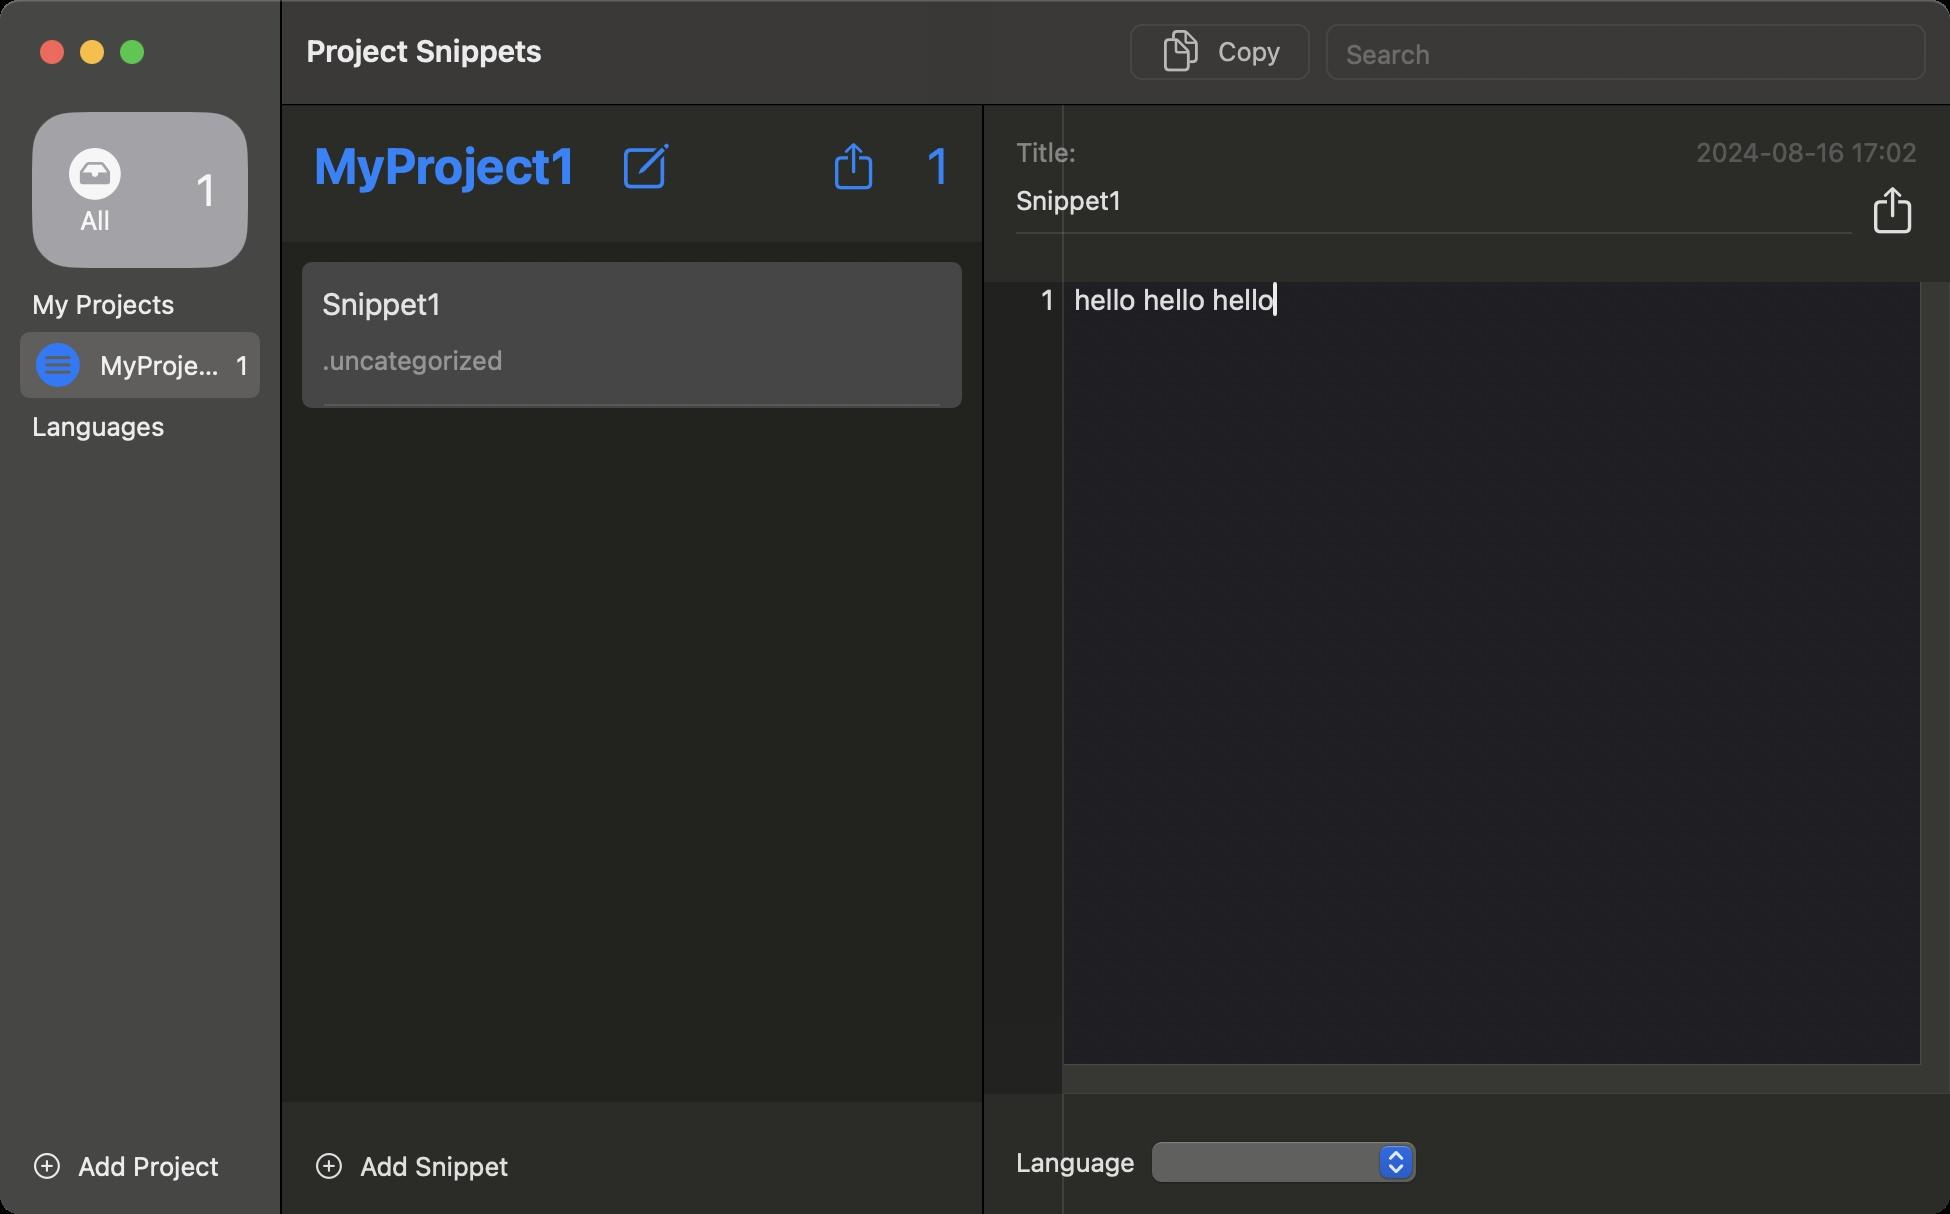
Accessibility tree:
{"name": "Project_Snippets", "role": "AXWindow", "description": null, "role_description": "standard window", "value": null, "position": "339.00;153.00", "size": "975;607", "children": [{"name": null, "role": "AXGroup", "description": null, "role_description": "group", "value": null, "position": "0.00;0.00", "size": "975;607", "children": [{"name": null, "role": "AXSplitGroup", "description": null, "role_description": "split group", "value": null, "position": "0.00;0.00", "size": "975;607", "children": [{"name": null, "role": "AXGroup", "description": null, "role_description": "group", "value": null, "position": "0.00;0.00", "size": "140;607", "children": [{"name": null, "role": "AXScrollArea", "description": null, "role_description": "scroll area", "value": null, "position": "0.00;52.00", "size": "140;499", "children": [{"name": null, "role": "AXOutline", "description": "Sidebar", "role_description": "outline", "value": null, "position": "0.00;52.00", "size": "140;499", "children": [{"name": null, "role": "AXRow", "description": null, "role_description": "outline row", "value": null, "position": "0.00;52.00", "size": "140;86", "children": [{"name": null, "role": "AXCell", "description": null, "role_description": "cell", "value": null, "position": "10.00;52.00", "size": "120;86", "children": [{"name": null, "role": "AXButton", "description": "All, 1", "role_description": "button", "value": null, "position": "16.00;56.00", "size": "108;78", "children": []}]}]}, {"name": null, "role": "AXRow", "description": null, "role_description": "outline row", "value": null, "position": "0.00;138.00", "size": "140;28", "children": [{"name": null, "role": "AXCell", "description": null, "role_description": "cell", "value": null, "position": "10.00;138.00", "size": "120;28", "children": [{"name": null, "role": "AXStaticText", "description": null, "role_description": "text", "value": "My Projects", "position": "16.00;144.00", "size": "72;16", "children": []}]}]}, {"name": null, "role": "AXRow", "description": null, "role_description": "outline row", "value": null, "position": "0.00;166.00", "size": "140;33", "children": [{"name": null, "role": "AXCell", "description": null, "role_description": "cell", "value": null, "position": "10.00;166.00", "size": "120;33", "children": [{"name": null, "role": "AXButton", "description": "MyProject1, 1", "role_description": "button", "value": null, "position": "16.00;170.00", "size": "108;25", "children": []}]}]}, {"name": null, "role": "AXRow", "description": null, "role_description": "outline row", "value": null, "position": "0.00;199.00", "size": "140;28", "children": [{"name": null, "role": "AXCell", "description": null, "role_description": "cell", "value": null, "position": "10.00;199.00", "size": "120;28", "children": [{"name": null, "role": "AXStaticText", "description": null, "role_description": "text", "value": "Languages", "position": "16.00;205.00", "size": "66;16", "children": []}]}]}, {"name": null, "role": "AXColumn", "description": null, "role_description": "column", "value": null, "position": "10.00;52.00", "size": "120;499", "children": []}]}]}, {"name": null, "role": "AXButton", "description": "Add Project", "role_description": "button", "value": null, "position": "17.00;575.00", "size": "93;16", "children": []}]}, {"name": null, "role": "AXSplitter", "description": null, "role_description": "splitter", "value": 140.0, "position": "140.00;52.00", "size": "1;555", "children": []}, {"name": null, "role": "AXGroup", "description": null, "role_description": "group", "value": null, "position": "141.00;0.00", "size": "350;607", "children": [{"name": null, "role": "AXStaticText", "description": null, "role_description": "text", "value": "MyProject1", "position": "157.00;68.00", "size": "131;29", "children": []}, {"name": null, "role": "AXImage", "description": "Compose", "role_description": "image", "value": null, "position": "312.00;70.00", "size": "25;25", "children": []}, {"name": null, "role": "AXButton", "description": "Share", "role_description": "button", "value": null, "position": "417.50;70.00", "size": "19;25", "children": []}, {"name": null, "role": "AXStaticText", "description": null, "role_description": "text", "value": "1", "position": "463.50;68.00", "size": "12;29", "children": []}, {"name": null, "role": "AXScrollArea", "description": null, "role_description": "scroll area", "value": null, "position": "141.00;121.00", "size": "350;430", "children": [{"name": null, "role": "AXTable", "description": null, "role_description": "list", "value": null, "position": "141.00;121.00", "size": "350;430", "children": [{"name": null, "role": "AXRow", "description": null, "role_description": "table row", "value": null, "position": "141.00;131.00", "size": "350;73", "children": [{"name": null, "role": "AXCell", "description": null, "role_description": "cell", "value": null, "position": "157.00;131.00", "size": "318;73", "children": [{"name": null, "role": "AXButton", "description": "Snippet1, .uncategorized", "role_description": "button", "value": null, "position": "161.00;142.00", "size": "310;61", "children": []}]}]}, {"name": null, "role": "AXColumn", "description": null, "role_description": "column", "value": null, "position": "151.00;121.00", "size": "330;430", "children": []}]}]}, {"name": null, "role": "AXButton", "description": "Add Snippet", "role_description": "button", "value": null, "position": "158.00;575.00", "size": "96;16", "children": []}]}, {"name": null, "role": "AXSplitter", "description": null, "role_description": "splitter", "value": 350.0, "position": "491.00;52.00", "size": "1;555", "children": []}, {"name": null, "role": "AXGroup", "description": null, "role_description": "group", "value": null, "position": "492.00;0.00", "size": "483;607", "children": [{"name": null, "role": "AXStaticText", "description": null, "role_description": "text", "value": "Title:", "position": "508.00;68.00", "size": "30;16", "children": []}, {"name": null, "role": "AXStaticText", "description": null, "role_description": "text", "value": "2024-08-16 17:02", "position": "848.00;68.00", "size": "111;16", "children": []}, {"name": null, "role": "AXTextField", "description": null, "role_description": "text field", "value": "Snippet1", "position": "508.00;92.00", "size": "418;16", "children": []}, {"name": null, "role": "AXButton", "description": "Share", "role_description": "button", "value": null, "position": "937.00;92.00", "size": "19;25", "children": []}, {"name": null, "role": "AXScrollArea", "description": null, "role_description": "scroll area", "value": null, "position": "492.00;141.00", "size": "483;406", "children": [{"name": null, "role": "AXTextArea", "description": null, "role_description": "text entry area", "value": "hello hello hello", "position": "532.00;141.00", "size": "428;391", "children": []}, {"name": null, "role": "AXScrollBar", "description": null, "role_description": "scroll bar", "value": 0.0, "position": "532.00;532.00", "size": "428;15", "children": []}, {"name": null, "role": "AXScrollBar", "description": null, "role_description": "scroll bar", "value": 0.0, "position": "960.00;141.00", "size": "15;391", "children": []}, {"name": null, "role": "AXRuler", "description": null, "role_description": "ruler", "value": null, "position": "492.00;141.00", "size": "40;406", "children": []}]}, {"name": null, "role": "AXStaticText", "description": null, "role_description": "text", "value": "Language", "position": "508.00;573.00", "size": "60;16", "children": []}, {"name": null, "role": "AXPopUpButton", "description": null, "role_description": "pop up button", "value": "Xml", "position": "576.00;571.00", "size": "132;20", "children": []}]}]}]}, {"name": null, "role": "AXToolbar", "description": null, "role_description": "toolbar", "value": null, "position": "0.00;0.00", "size": "975;52", "children": [{"name": null, "role": "AXButton", "description": "Copy", "role_description": "button", "value": null, "position": "561.00;0.00", "size": "98;52", "children": [{"name": null, "role": "AXButton", "description": "Copy", "role_description": "button", "value": null, "position": "570.00;14.00", "size": "80;24", "children": []}]}, {"name": null, "role": "AXGroup", "description": null, "role_description": "group", "value": null, "position": "659.00;0.00", "size": "308;52", "children": [{"name": null, "role": "AXTextField", "description": null, "role_description": "text field", "value": "", "position": "663.00;12.00", "size": "300;28", "children": []}]}]}, {"name": null, "role": "AXButton", "description": null, "role_description": "close button", "value": null, "position": "19.00;18.00", "size": "14;16", "children": []}, {"name": null, "role": "AXButton", "description": null, "role_description": "full screen button", "value": null, "position": "59.00;18.00", "size": "14;16", "children": [{"name": null, "role": "AXGroup", "description": null, "role_description": "group", "value": null, "position": "59.00;18.00", "size": "14;16", "children": [{"name": null, "role": "AXGroup", "description": null, "role_description": "group", "value": null, "position": "59.00;18.00", "size": "14;16", "children": []}]}]}, {"name": null, "role": "AXButton", "description": null, "role_description": "minimize button", "value": null, "position": "39.00;18.00", "size": "14;16", "children": []}, {"name": null, "role": "AXStaticText", "description": null, "role_description": "text", "value": "Project Snippets", "position": "149.00;0.00", "size": "412;52", "children": []}]}